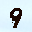
Label: 9